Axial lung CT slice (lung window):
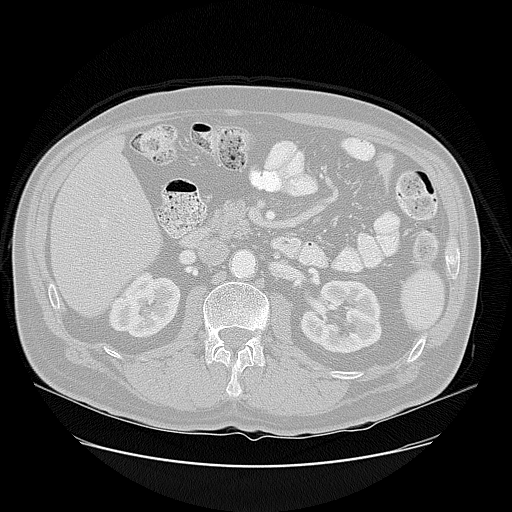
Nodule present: no